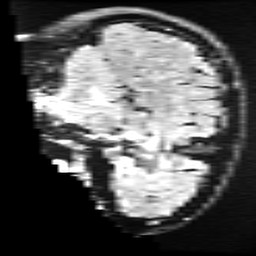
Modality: FLAIR
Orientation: sagittal
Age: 24
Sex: male
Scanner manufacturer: ge
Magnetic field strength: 3 T
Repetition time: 11 s
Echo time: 0.1497 s